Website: lowes
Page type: review-order
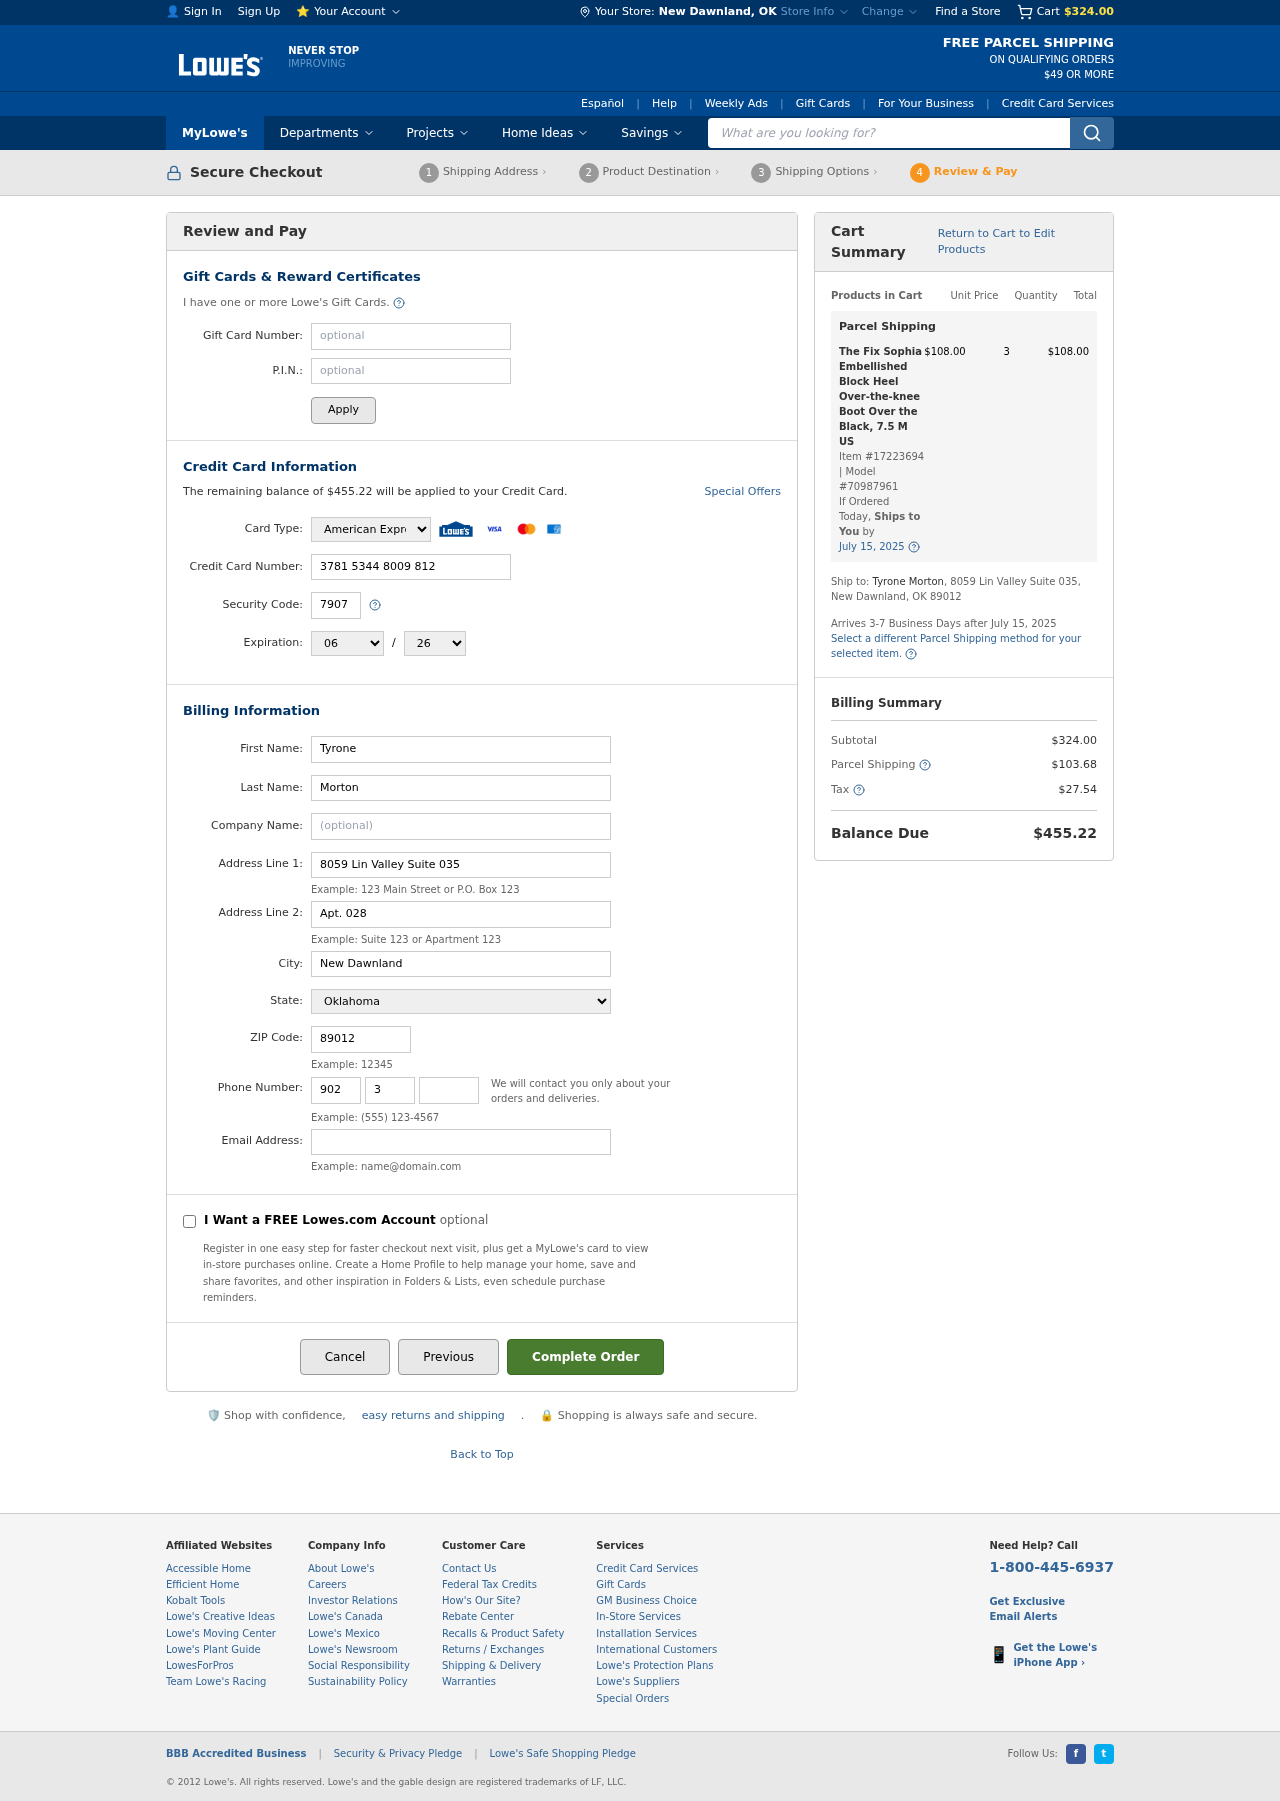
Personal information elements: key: PII_CARD_CVV
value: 7907
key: PII_CARD_EXPIRY_MONTH
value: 06
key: PII_CARD_EXPIRY_YEAR
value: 26
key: PII_CARD_NUMBER
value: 3781 5344 8009 812
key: PII_CARD_TYPE
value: American Express
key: PII_CITY
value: New Dawnland
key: PII_CITY_STATE
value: New Dawnland, OK
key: PII_EMAIL
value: tyronemorton@gmail.com
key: PII_FIRSTNAME
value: Tyrone
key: PII_LASTNAME
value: Morton
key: PII_PHONE_AREA
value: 902
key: PII_PHONE_PREFIX
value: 300
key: PII_PHONE_SUFFIX
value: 8474
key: PII_POSTCODE
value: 89012
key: PII_STATE
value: Oklahoma
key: PII_STREET
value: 8059 Lin Valley Suite 035
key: PII_STREET2
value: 8059 Lin Valley Suite 035
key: PII_STREET2
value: Apt. 028
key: PII_FULLNAME2
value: Tyrone Morton
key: PII_CITY_STATE_ZIP2
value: New Dawnland, OK 89012
Product elements: key: PRODUCT1_NAME
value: The Fix Sophia Embellished Block Heel Over-the-knee Boot Over the Black, 7.5 M US
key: PRODUCT1_PRICE
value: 108
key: PRODUCT1_QUANTITY
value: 3
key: PRODUCT1_ITEM_NUMBER
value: Item #17223694
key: PRODUCT1_MODEL_NUMBER
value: Model #70987961
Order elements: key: ORDER_SUBTOTAL
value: $324.00
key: ORDER_BALANCE_DUE
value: $455.22
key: ORDER_SHIPPING_DATE
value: July 15, 2025
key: ORDER_ITEM_TOTAL
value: $108.00
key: ORDER_SHIPPING_DATE2
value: July 15, 2025
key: ORDER_SHIPPING_COST
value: $103.68
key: ORDER_TAX
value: $27.54
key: ORDER_TOTAL
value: $455.22
Search elements: key: HEADER_SEARCH
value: What are you looking for?